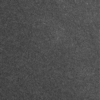
Label: dusty